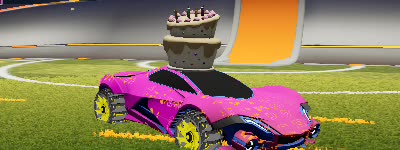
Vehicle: werewolf